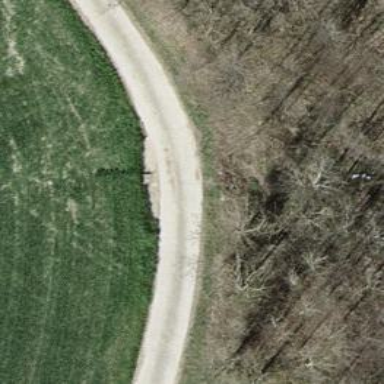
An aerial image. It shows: Paved service road with grade1 tracktype.